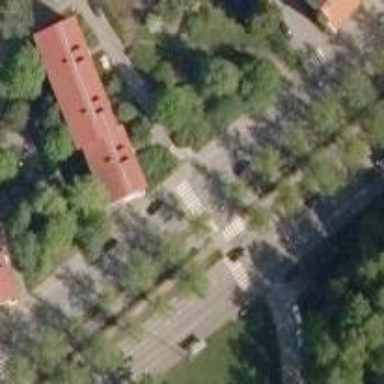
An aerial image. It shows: Uncontrolled road crossing.